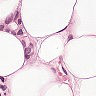
Metastatic tissue present: yes